Question: When dynamically adding checkboxes in jquery, the position is incorrect:

I have an example (taken from stakoverflow) in JSFiddle of adding checkboxes <URL>.
I also have a <URL> which claims they got it right to add the position,
'''
<!-- language: lang-js -->
var $myCheckboxLabel = $("label[for='myCheckbox']");
$myCheckboxLabel.position({my:"left", at:"right", of:$myButton });
'''
but this does not tie up at all with the example as mentioned:
'''
for (var i = 0; i < 40; i++) {
$("fieldset").append('<input type="checkbox" name="' + name + '" id="id' + i + '"><label for="id' + i + '">' + name + ' ' + i + '</label>');
}
'''
Can someone please help met to set the position of the checkbox that gets added in the loop, so it does not show next to each other, but in the next row.
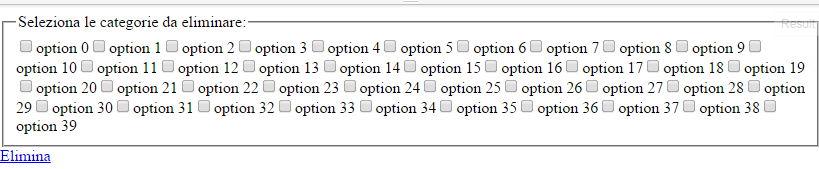
Answer: Your Javascript is fine for what you're trying to do - it'll generate the correct HTML. The problem is that they're being displayed "inline" which means that they all go side-by-side, as many on one line as it can fit, then it'll wrap down a line.
What you want is for them to be displayed as a "block" element which means it has its own line, and the next element will have to go underneath it. You can just use CSS to make them do this:
'''
fieldset input[type=checkbox] { /* this can be more specific if you need it to be */
display: block;
}
'''
<URL> demo'ing this.